Aerial crown-view tile of a tropical tree (Barro Colorado Island, Panama), acquired 20240716:
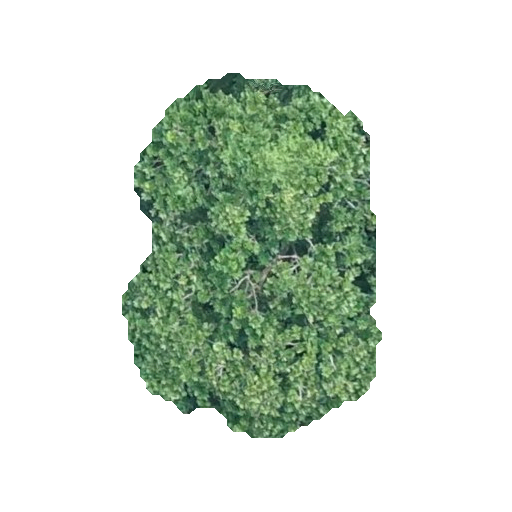
Species: Anacardium excelsum
GBIF accepted scientific name: Anacardium excelsum
Crown area: 115.481 m²